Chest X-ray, PA view. Patient: 55 years old, sex M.
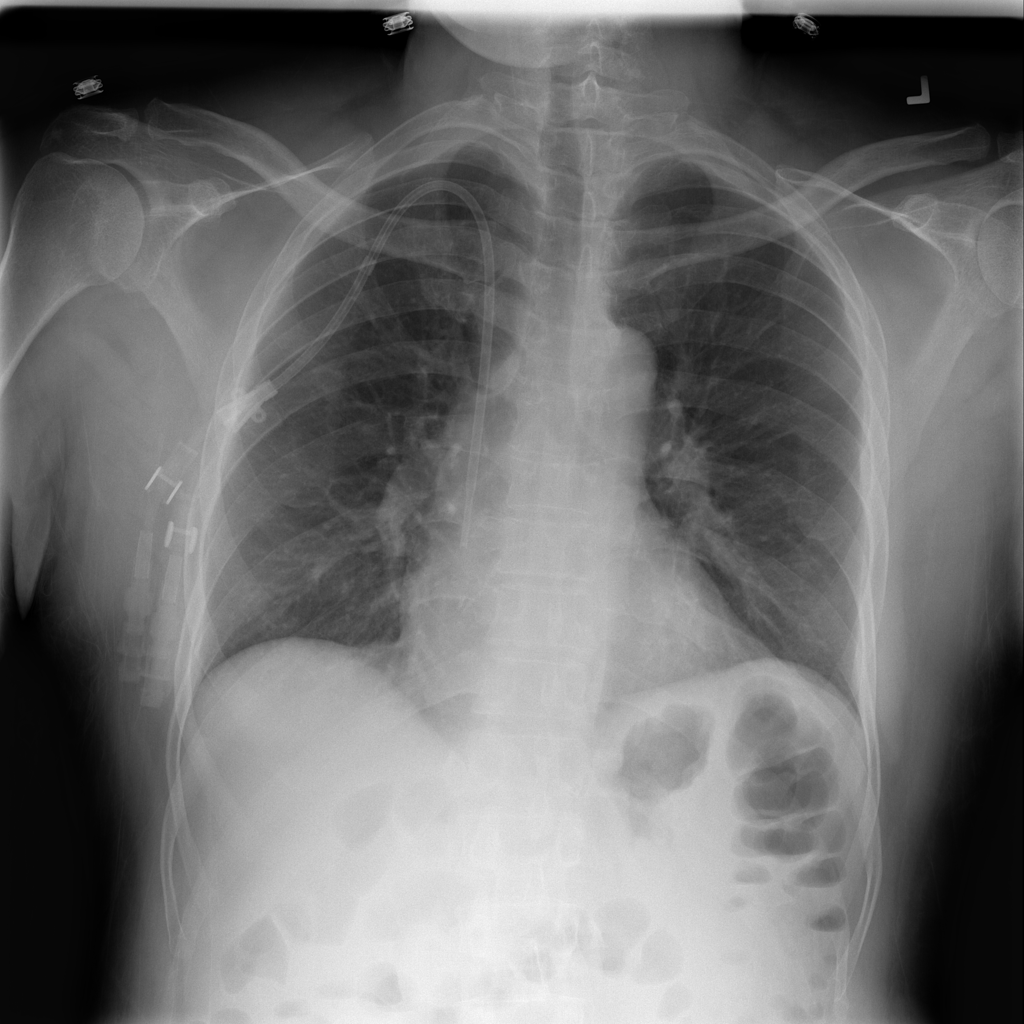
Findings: Atelectasis